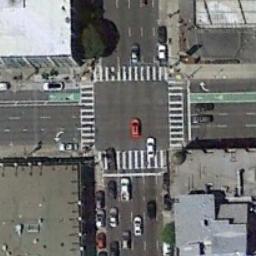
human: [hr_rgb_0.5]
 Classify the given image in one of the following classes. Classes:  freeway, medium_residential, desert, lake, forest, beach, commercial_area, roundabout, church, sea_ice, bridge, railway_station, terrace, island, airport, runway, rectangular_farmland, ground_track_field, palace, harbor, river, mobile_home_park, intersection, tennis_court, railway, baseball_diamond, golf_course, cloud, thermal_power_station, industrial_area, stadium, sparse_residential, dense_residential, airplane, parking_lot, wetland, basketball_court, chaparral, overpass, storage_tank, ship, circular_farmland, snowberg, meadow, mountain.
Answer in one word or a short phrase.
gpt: intersection